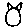
Label: cat